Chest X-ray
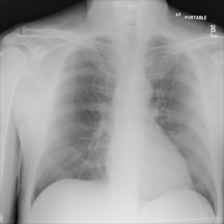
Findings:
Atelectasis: negative
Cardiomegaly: negative
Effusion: negative
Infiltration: negative
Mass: negative
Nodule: negative
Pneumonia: negative
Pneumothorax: negative
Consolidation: negative
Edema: negative
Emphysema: negative
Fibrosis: negative
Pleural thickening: negative
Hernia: negative